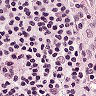
Metastatic tissue present: no